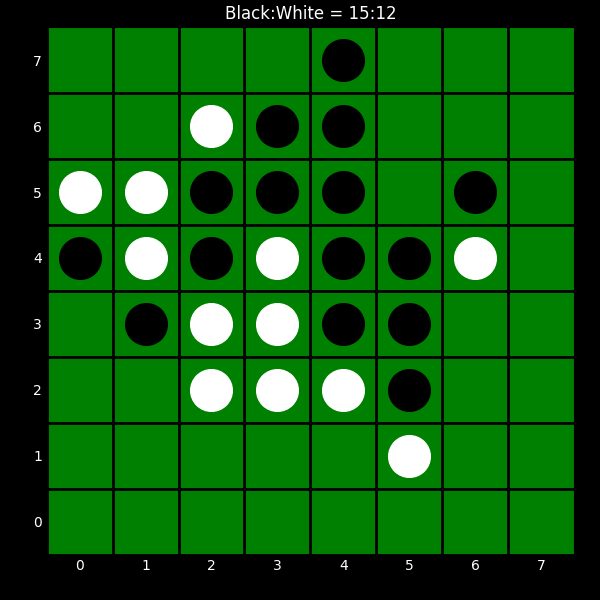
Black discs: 15
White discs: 12